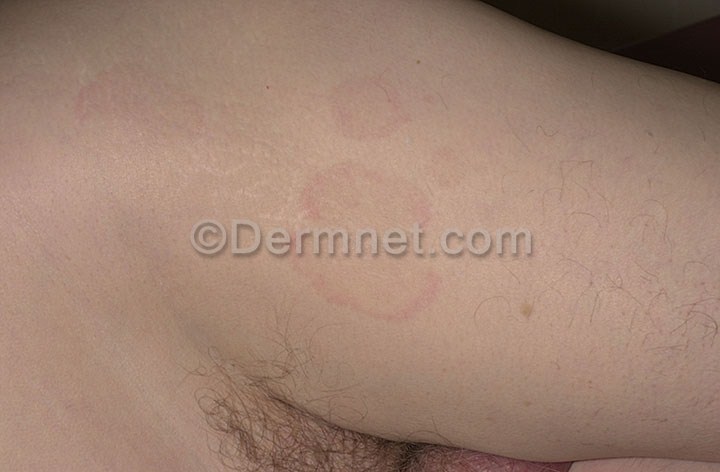
Disease: Urticaria Hives